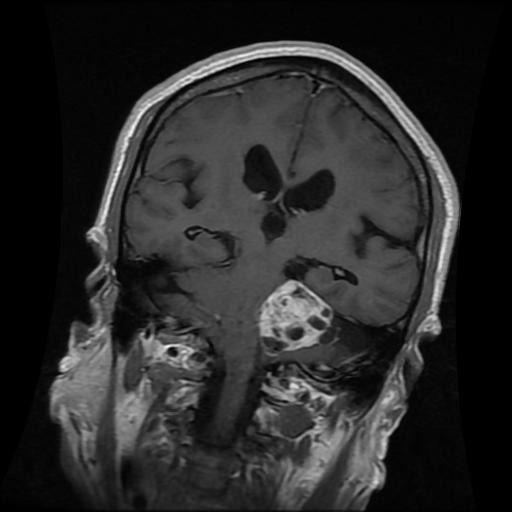
Label: meningioma